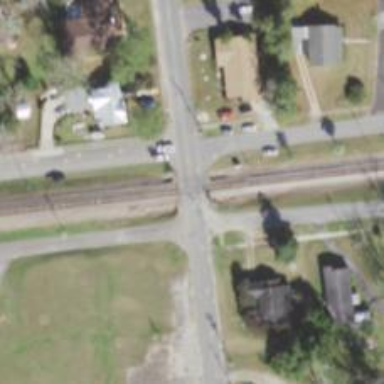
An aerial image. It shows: Level crossing with lights on the railway.